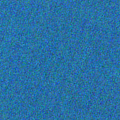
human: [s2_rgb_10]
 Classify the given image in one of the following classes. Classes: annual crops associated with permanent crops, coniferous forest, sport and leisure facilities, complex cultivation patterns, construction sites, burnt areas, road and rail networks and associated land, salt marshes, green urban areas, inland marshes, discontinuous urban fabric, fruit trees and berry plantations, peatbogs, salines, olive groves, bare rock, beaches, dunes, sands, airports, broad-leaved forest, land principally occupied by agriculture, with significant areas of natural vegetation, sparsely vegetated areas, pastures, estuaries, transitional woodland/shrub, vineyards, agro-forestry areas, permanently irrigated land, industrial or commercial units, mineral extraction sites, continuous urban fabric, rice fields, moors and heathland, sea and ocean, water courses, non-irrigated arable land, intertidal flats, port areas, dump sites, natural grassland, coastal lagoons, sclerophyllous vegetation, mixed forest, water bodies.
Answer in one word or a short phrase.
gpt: sea and ocean